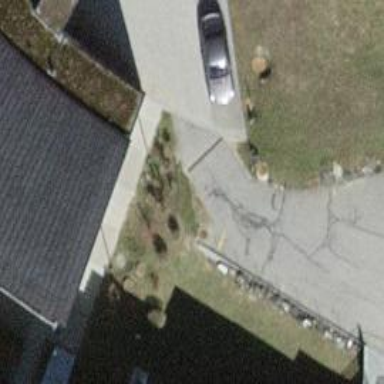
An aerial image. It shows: Alleyway designated as service road.